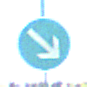
Verkehrszeichen: VorgeschriebeneVorbeifahrtRechts
Umgebung: Outdoor, Special
Tageszeit: Midday
Wetter: PartlyCloudy
Licht: Natural
Jahreszeit: NotSpecified
Kontrast: HighContrast